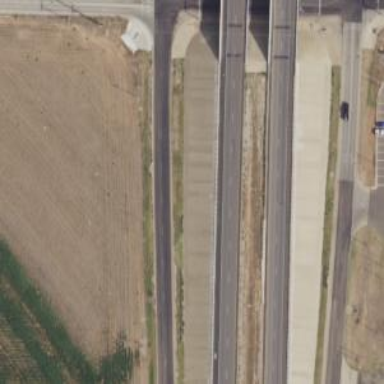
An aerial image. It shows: Secondary road with frontage road.